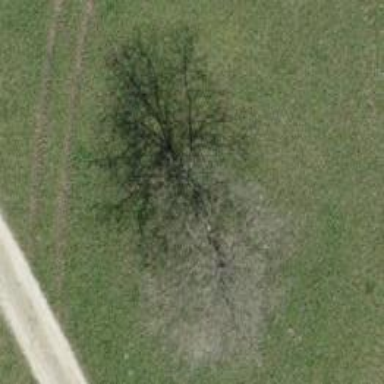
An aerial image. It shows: Single tag "natural: tree."